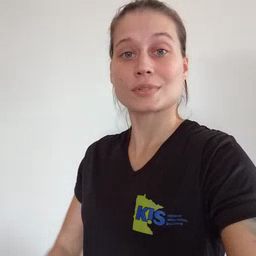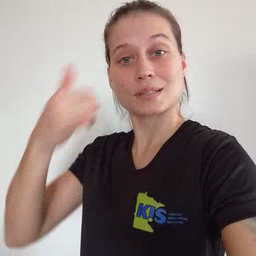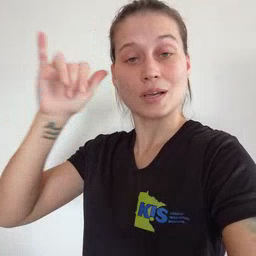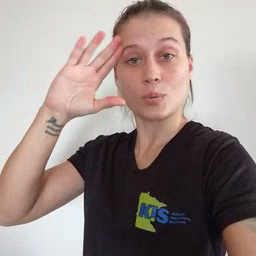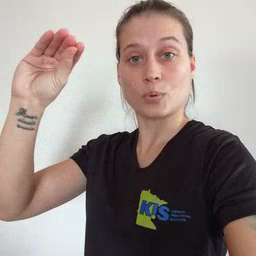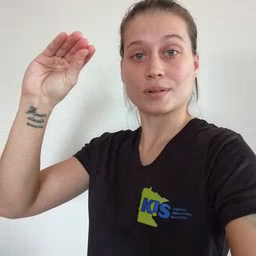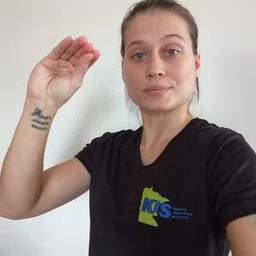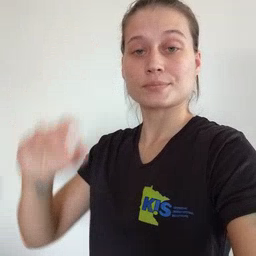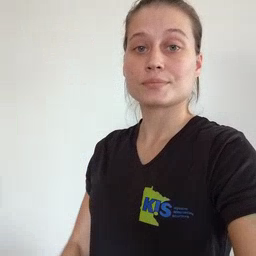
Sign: cowboy